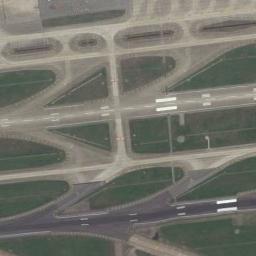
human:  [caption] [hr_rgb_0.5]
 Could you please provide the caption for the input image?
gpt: Next to many complex staggered runways are large green lawns with white short and thick markings on the runway .

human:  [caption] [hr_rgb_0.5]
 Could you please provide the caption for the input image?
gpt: The grass is on either side of the runway .

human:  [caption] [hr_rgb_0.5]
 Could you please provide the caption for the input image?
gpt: The runway is on the grass .

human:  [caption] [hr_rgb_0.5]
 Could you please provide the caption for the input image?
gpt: The two runways with some markings connect some other roads .

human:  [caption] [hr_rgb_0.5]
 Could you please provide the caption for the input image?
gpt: There are some green lawns beside the runway .